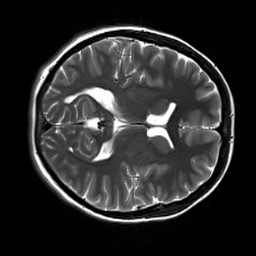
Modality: T2w
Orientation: axial
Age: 21
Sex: female
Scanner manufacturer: siemens
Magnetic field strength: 3 T
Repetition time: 7 s
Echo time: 0.09 s